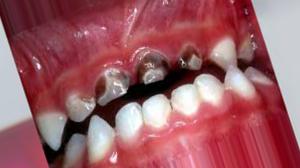
Condition: Caries